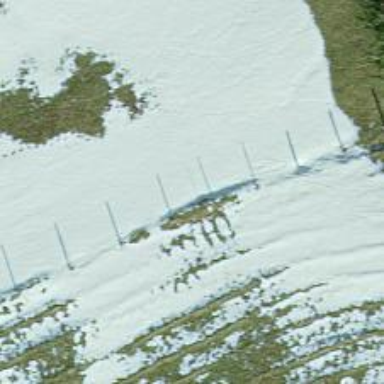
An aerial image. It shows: Fence.